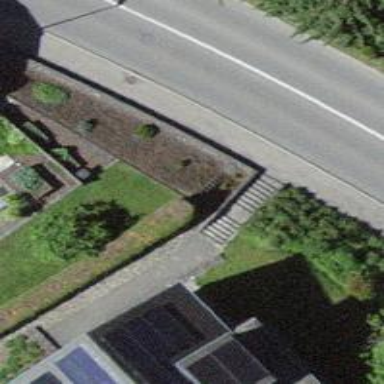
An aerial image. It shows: Road with steps.